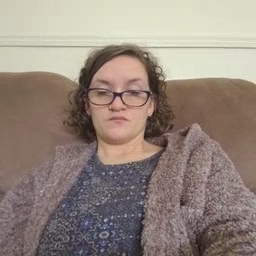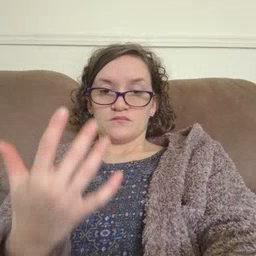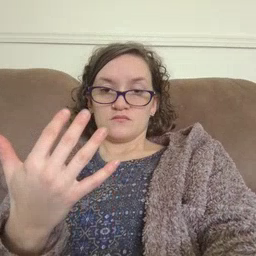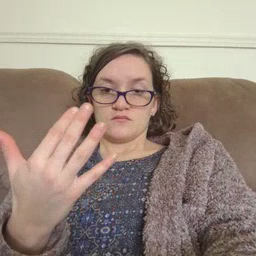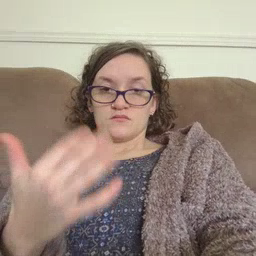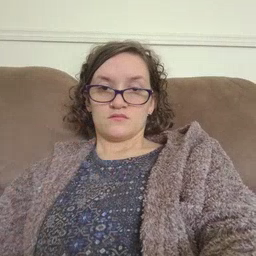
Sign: wait